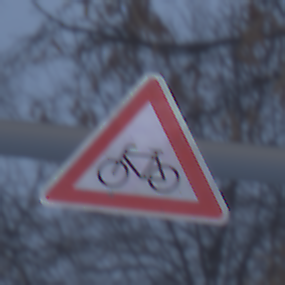
Verkehrszeichen: RadverkehrRechts
Umgebung: Outdoor, Nature
Tageszeit: Midday
Wetter: Overcast
Licht: Natural
Jahreszeit: Winter
Kontrast: LowContrast